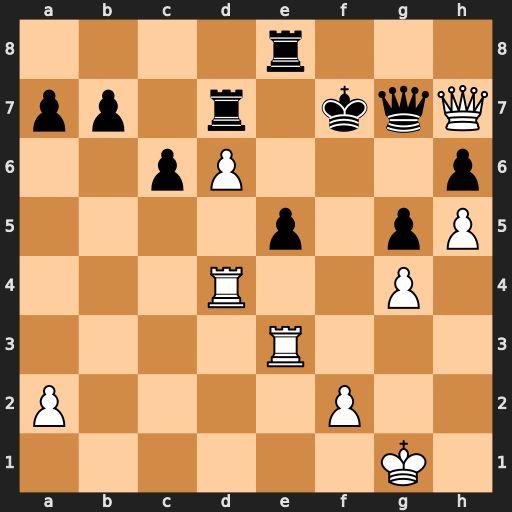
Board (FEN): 4r3/pp1r1kqQ/2pP3p/4p1pP/3R2P1/4R3/P4P2/6K1
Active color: w
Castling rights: -
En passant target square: -
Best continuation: Rf3+ Ke6 Qf5#